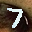
Label: 7